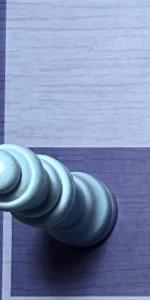
Label: Queen_White